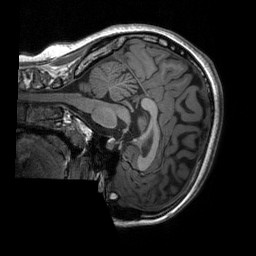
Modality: T1w
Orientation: sagittal
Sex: male
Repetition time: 1.95 s
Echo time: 0.026 s